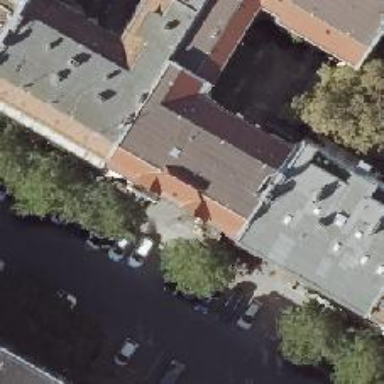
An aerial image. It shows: Social center.